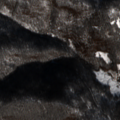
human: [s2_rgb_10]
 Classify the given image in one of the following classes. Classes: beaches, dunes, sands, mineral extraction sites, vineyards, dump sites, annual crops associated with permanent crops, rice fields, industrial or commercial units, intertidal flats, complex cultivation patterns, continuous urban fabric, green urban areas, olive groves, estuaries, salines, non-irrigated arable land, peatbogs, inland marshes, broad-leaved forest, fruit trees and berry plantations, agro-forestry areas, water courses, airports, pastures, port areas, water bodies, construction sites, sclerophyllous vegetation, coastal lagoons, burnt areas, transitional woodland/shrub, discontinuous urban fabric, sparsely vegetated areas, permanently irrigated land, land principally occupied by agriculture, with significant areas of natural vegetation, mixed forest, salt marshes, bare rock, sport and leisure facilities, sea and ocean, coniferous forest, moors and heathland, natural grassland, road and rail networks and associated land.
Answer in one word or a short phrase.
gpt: broad-leaved forest, transitional woodland/shrub